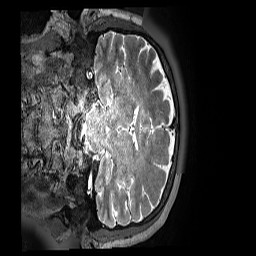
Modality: T2w
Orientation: coronal
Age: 52
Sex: male